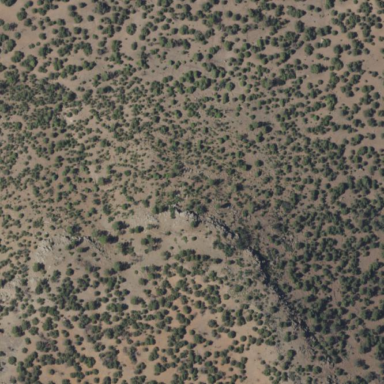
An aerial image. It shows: Area covered in scrub vegetation.